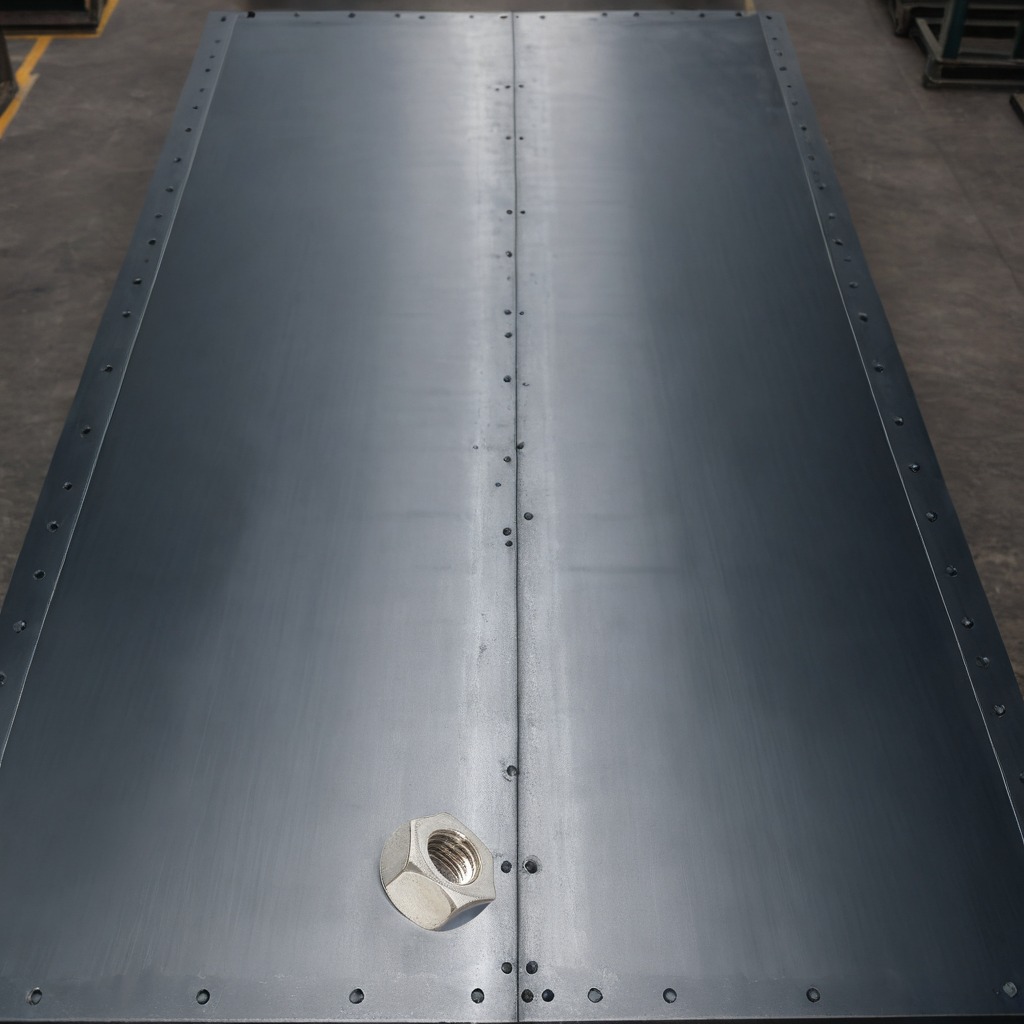
A metal nut is lying on a cold steel table in a mining workshop.